Interaction volume radius: 5 \u00c5
Interaction volume height: 20 \u00c5
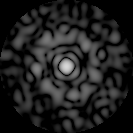
Disorder parameter: 0.8633